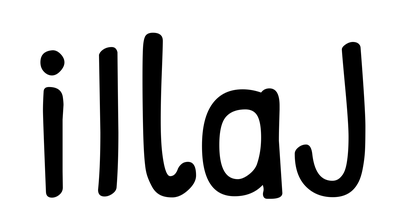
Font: PatrickHand-Regular